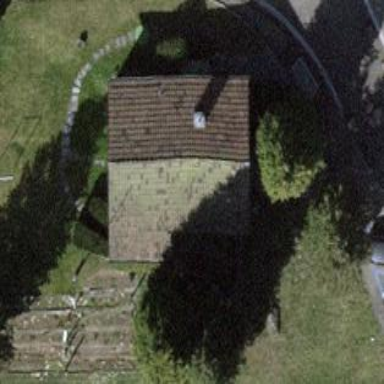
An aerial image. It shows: Building with pitched roof.